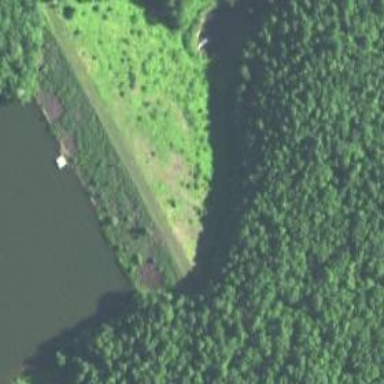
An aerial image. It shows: Dam along waterway.